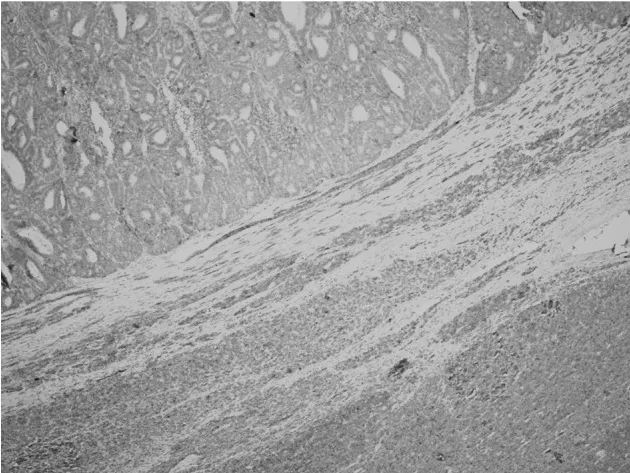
Tumor cells showing CD57 expression in the metanephric adenoma area (right side) as compared with negativity in the Wilms' tumor area (left side) (immunohistochemistry; magnification, x100).
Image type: pathology (immunostaining)